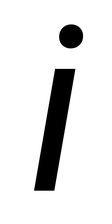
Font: Roboto-Italic_Italic